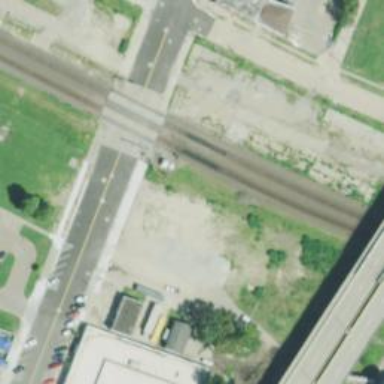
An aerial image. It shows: Railway crossing.